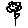
Label: flower